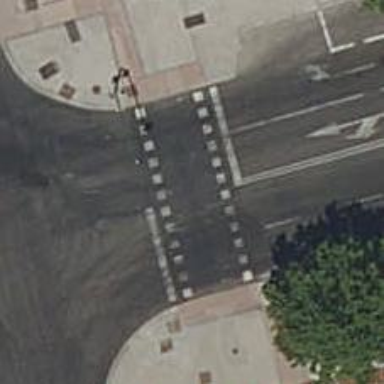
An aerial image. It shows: Uncontrolled footway crossing with markings.